Question: I have a table named in which i am saving records regarding students' academia. I am fields named , , and in it. I am showing you all the fields below in this table:
'''
RollNo RegYear program faculty subjectN
1 2010 Intermediate Pre-Engineering A
1 2010 Intermediate Pre-Engineering B
1 2010 Intermediate Pre-Engineering C
1 2010 Intermediate Pre-Engineering D
1 2010 Intermediate Pre-Engineering E
1 2010 Intermediate Pre-Engineering F
'''
i am facing is that (program and faculty are being updated accurately) but is being updated like this:
'''
RollNo RegYear program faculty subjectN
1 2010 Intermediate Pre-Medical G
1 2010 Intermediate Pre-Medical G
1 2010 Intermediate Pre-Medical G
1 2010 Intermediate Pre-Medical G
1 2010 Intermediate Pre-Medical G
1 2010 Intermediate Pre-Medical G
'''
'''
string SQLString2 = "";
OleDbCommand SQLCommand = new OleDbCommand();
SQLCommand.Parameters.AddWithValue("@ProgramU", this.comboBox6.SelectedItem.ToString());
SQLCommand.Parameters.AddWithValue("@FacultyU", this.comboBox5.SelectedItem.ToString());
foreach (var item in checkedListBox1.CheckedItems)
{
foreach (string subName in (item.ToString().Split('+')))
{
SQLString2 = "UPDATE subjects SET program = @ProgramU, faculty = @FacultyU, subjectN = @SUBJECT WHERE RollNo = " + Convert.ToInt32(this.rollNumber7_combo.SelectedItem.ToString()) + " AND regYear = " + Convert.ToInt32(this.comboBox3.SelectedItem.ToString()) + " AND program = '" + this.comboBox1.SelectedItem.ToString() + "' AND faculty = '" + this.comboBox2.SelectedItem.ToString() + "'";
SQLCommand.Parameters.AddWithValue("@SUBJECT", subName);
}
SQLCommand.CommandText = SQLString2;
SQLCommand.Connection = database;
int response2 = -1;
try
{
response2 = SQLCommand.ExecuteNonQuery();
if (response2 > 0)
{
MessageBox.Show("subjects table has been updated successfully!");
}
else
MessageBox.Show("studentBio table has not been updated!");
}
catch (Exception ex)
{
MessageBox.Show(ex.Message);
}
'''
Can somebody please help? How should i structure my query to populate ?
On the form i have this:

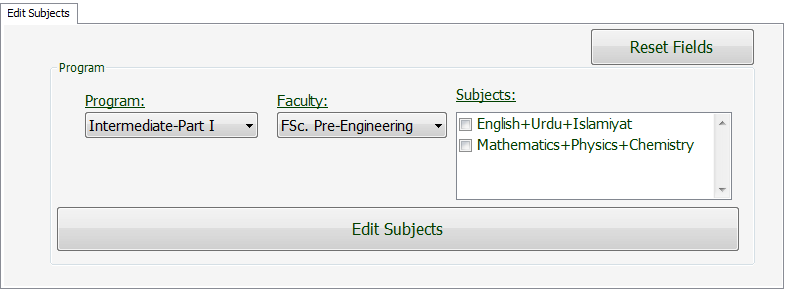
Answer: In your code, you are executing the same UPDATE statement for multiple subject names, which is why you are only seeing the result of the last one. Rather than trying to update the data, I'd suggest you DELETE any records that meet your primary criteria, and the INSERT new records for each subject name.
'''
SQLCommand.Parameters.AddWithValue("@RollNo", Convert.ToInt32(this.rollNumber7_combo.SelectedItem.ToString());
SQLCommand.Parameters.AddWithValue("@regYear", Convert.ToInt32(this.comboBox3.SelectedItem.ToString());
SQLCommand.Parameters.AddWithValue("@program ", this.comboBox2.SelectedItem.ToString();
SQLCommand.Parameters.AddWithValue("@faculty ", this.comboBox1.SelectedItem.ToString();
SQLString2 = "DELETE subjects WHERE RollNo = @RollNo AND regYear = @regYear AND program = @program AND faculty = @faculty;
'---Execute the delete statement...
foreach (var item in checkedListBox1.CheckedItems)
{
foreach (string subName in (item.ToString().Split('+')))
{
SQLCommand.Parameters.AddWithValue("@SUBJECT", subName);
SQLString2 = "INSERT INTO subjects ('RollNo','RegYear','faculty','program','subjectN') VALUES (@RollNo,@regYear,@faculty,@program,@SUBJECT);
}
'''